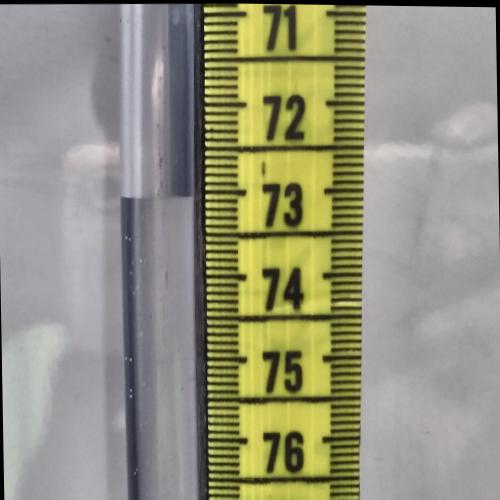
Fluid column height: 73.0 cm